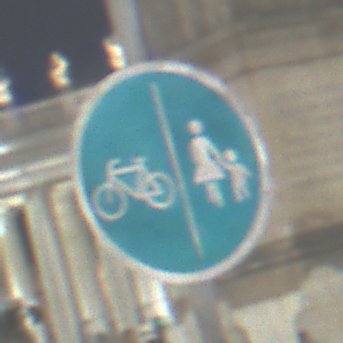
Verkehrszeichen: GetrennterRadUndGehwegRadwegLinks
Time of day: Night
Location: Outdoor (Urban)
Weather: PartlyCloudy
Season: NotSpecified
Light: Artificial